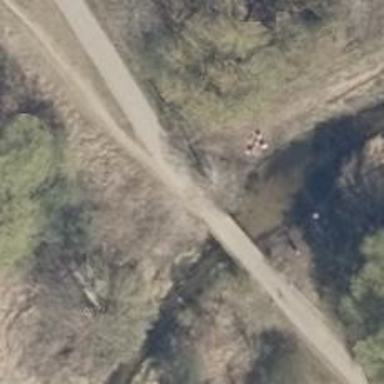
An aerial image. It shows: Concrete bridge over path.